Question: I have a complex Query (Without any locking hints) that takes data from many tables say Table1,Table2,Table3
Below is the code the code to retrieve data (there are no transactions)
'''
IDbCommand sqlCmd = dbHelper.CreateCommand(Helper.MyConnString, sbSQL.ToString(), CommandType.Text, arParms);
sqlCmd.CommandTimeout = 300;
ds = dbHelper.ExecuteDataset(sqlCmd);
'''
In an application this query runs every 2 minutes
When i fire a simple update query say
'''
Update Table1 set Col1='abc' where ID=100
'''
(where ID is int and primary key + clustered index)
the update query gets delayed and many times it is timeout
Below is the log

How can i fix this.
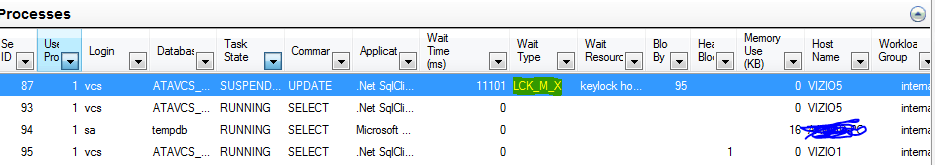
Answer: You could execute your query inside a transaction that has an isolation level of SNAPSHOT. That way, your query won't acquire any (shared) locks and your UPDATE doesn't have to wait for the exclusive lock (given that the source of the locks on the table that block your UPDATE is really your query that the application runs every two minutes...)
For reference, have a look at <URL> on MSDN.
EDIT due to comment:
First, turn on ALLOW_SNAPSHOT_ISOLATION for your database:
'''
ALTER DATABASE YourDB SET ALLOW_SNAPSHOT_ISOLATION ON
'''
Then, write your query as follows:
'''
SET TRANSACTION ISOLATION LEVEL SNAPSHOT;
SELECT Column1, Columns2, ...
FROM Table1
LEFT JOIN Table2
ON Table1.Columns45 = Table2.Column3
[... your complex query ...]
'''
Is that enough for an example?